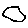
Label: hexagon